Aerial crown-view tile of a tropical tree (Barro Colorado Island, Panama), acquired 20241014:
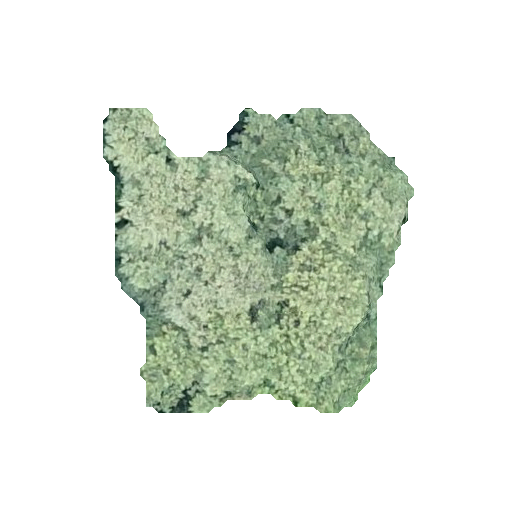
Species: Apeiba membranacea
GBIF accepted scientific name: Apeiba membranacea
Crown area: 112.5 m²